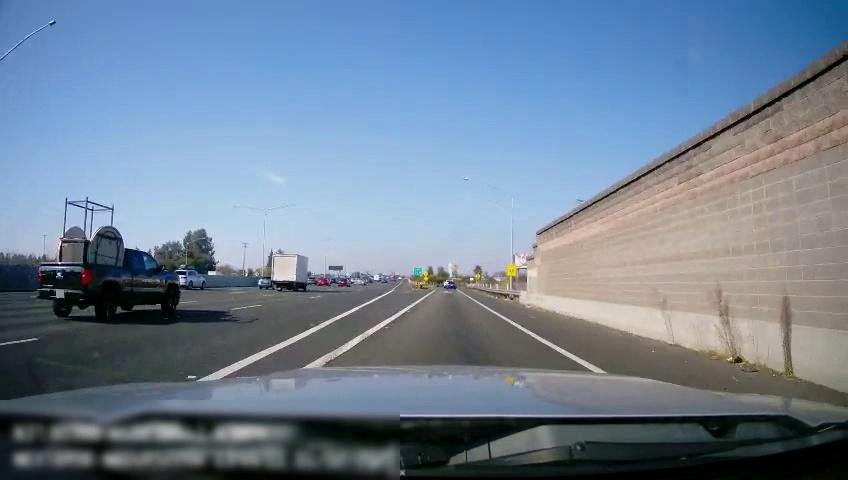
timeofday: Day
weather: Sunny
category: Drivable Space
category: Vehicles | Truck
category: Vehicles | Truck
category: Vehicles | Car
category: Vehicles | Car
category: Lanes | Alternate Lane
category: Lanes | Alternate Lane
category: Lanes | Alternate Lane
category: Lanes | Alternate Lane
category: Lanes | Alternate Lane
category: Traffic | Signs